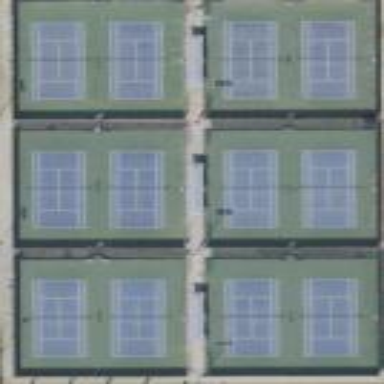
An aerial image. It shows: Tennis court on the leisure land pitch.